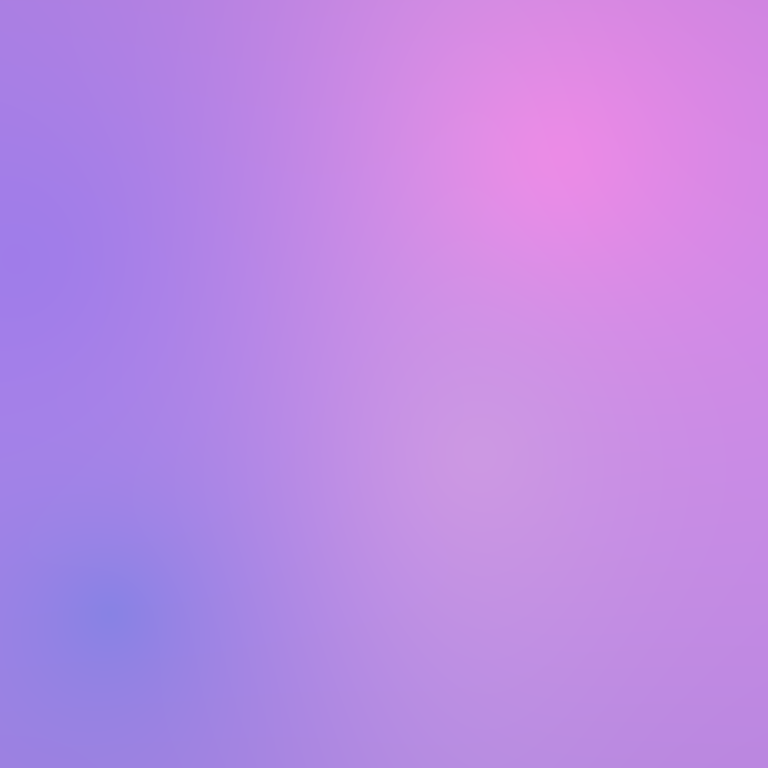
Abstract light effect, smooth gradient from soft lavender to gentle pink, serene atmosphere, diffuse glow, no room, no furniture, no objects.